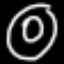
Label: donut